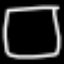
Label: square